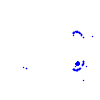
Particle: proton